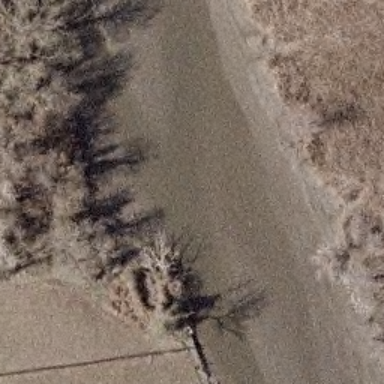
It is a river with plants wilted on both banks of the river .